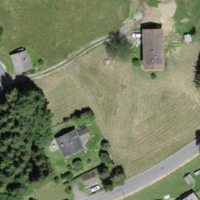
EUNIS habitat code: 23
Species observed at this site:
Erebia aethiops